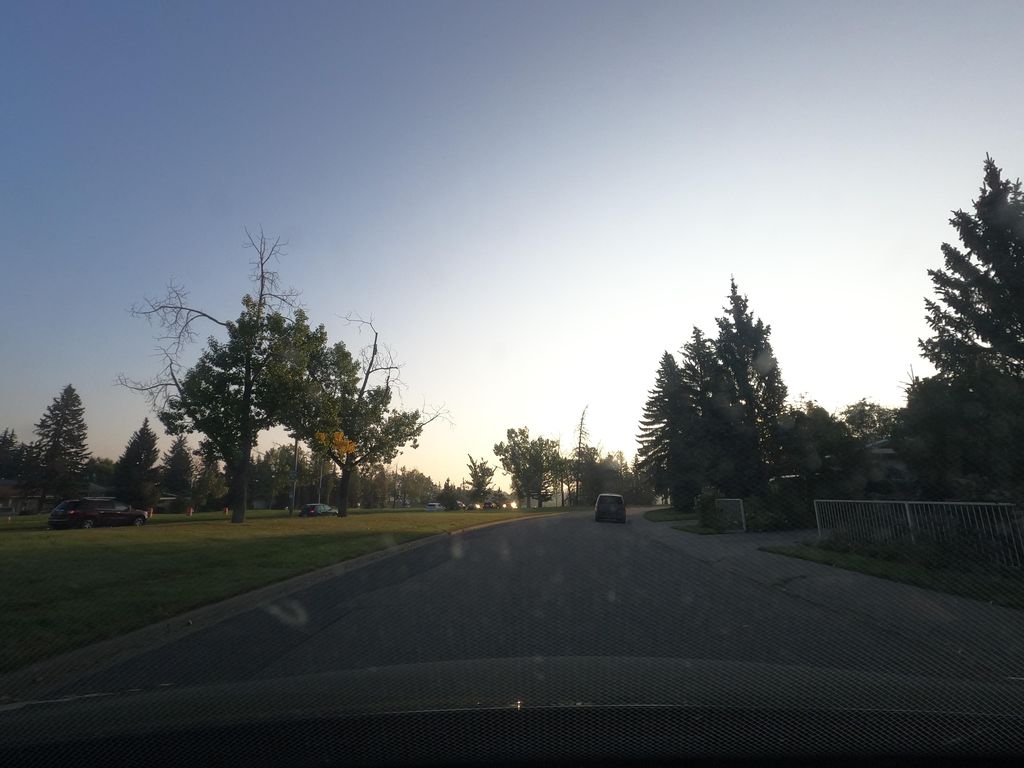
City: calgary